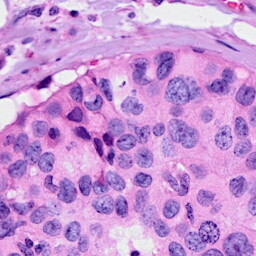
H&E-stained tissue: Breast